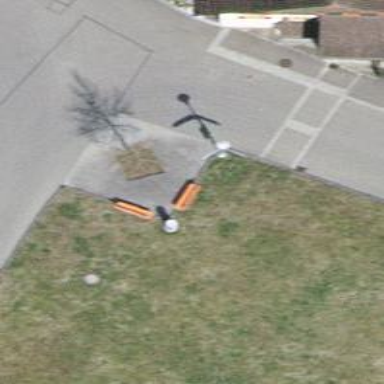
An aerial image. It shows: Orange bench.